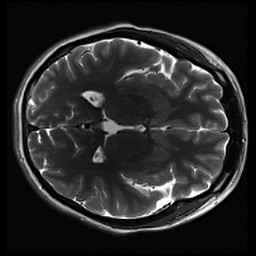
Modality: inplaneT2
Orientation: axial